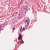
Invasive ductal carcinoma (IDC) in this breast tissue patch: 0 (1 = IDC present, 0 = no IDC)